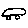
Label: car